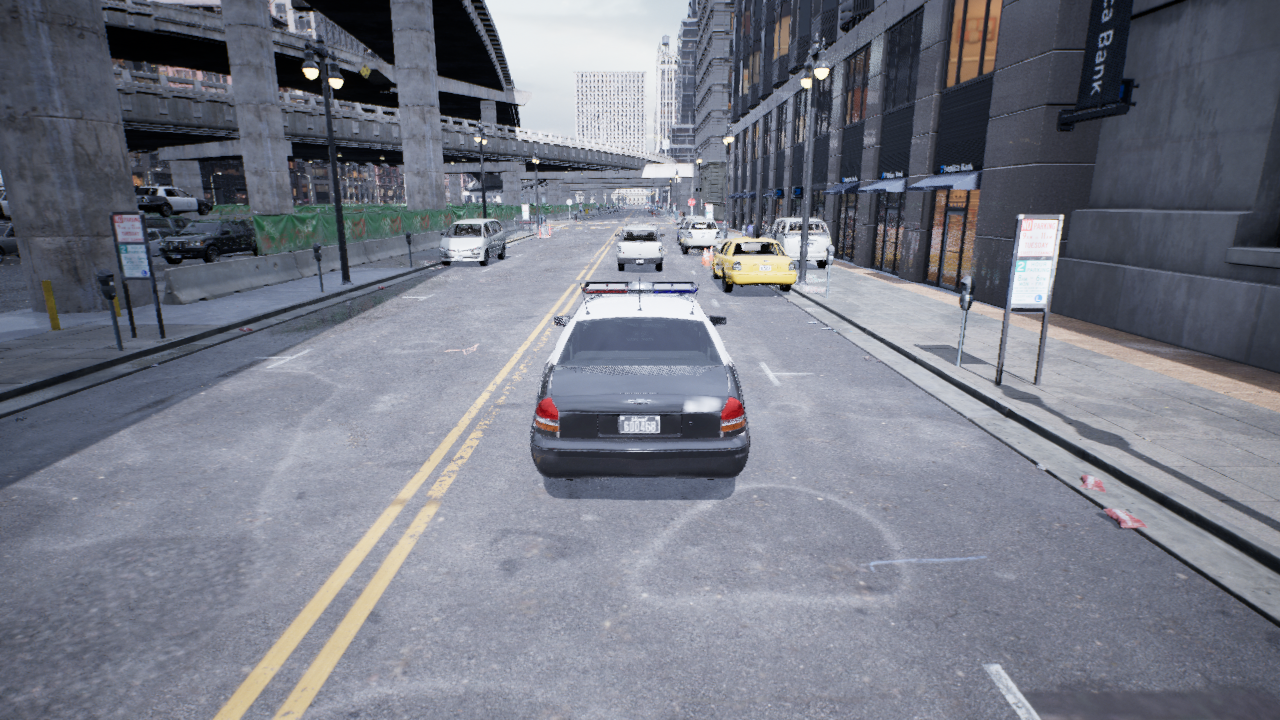
Venue: downtown
Lighting: overcast
Vehicle rig: sedan